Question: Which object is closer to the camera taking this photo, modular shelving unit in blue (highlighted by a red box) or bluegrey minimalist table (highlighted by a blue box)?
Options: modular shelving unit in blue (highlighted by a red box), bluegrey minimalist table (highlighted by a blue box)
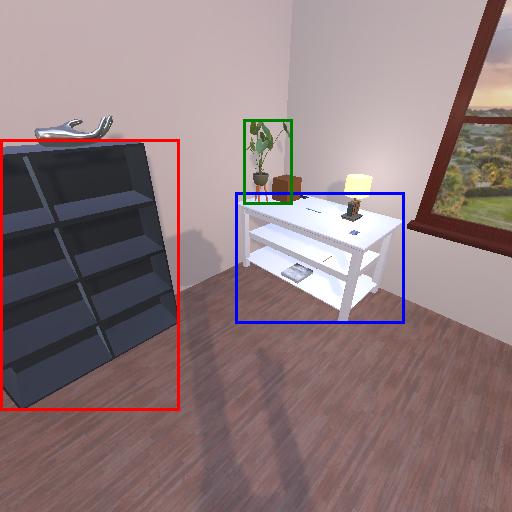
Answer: modular shelving unit in blue (highlighted by a red box)